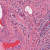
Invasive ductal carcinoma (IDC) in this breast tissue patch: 1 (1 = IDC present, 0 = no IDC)